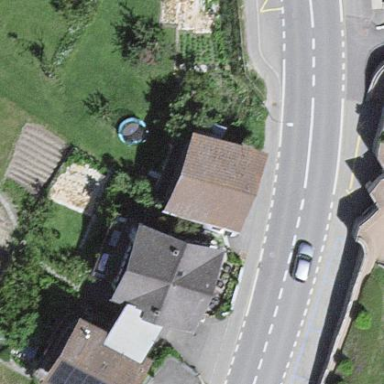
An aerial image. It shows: Simple and straightforward house.